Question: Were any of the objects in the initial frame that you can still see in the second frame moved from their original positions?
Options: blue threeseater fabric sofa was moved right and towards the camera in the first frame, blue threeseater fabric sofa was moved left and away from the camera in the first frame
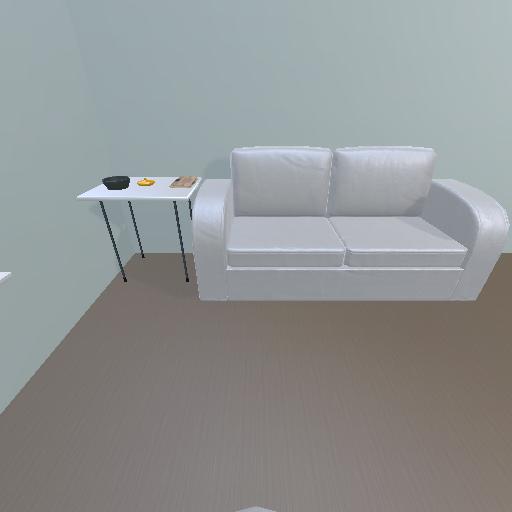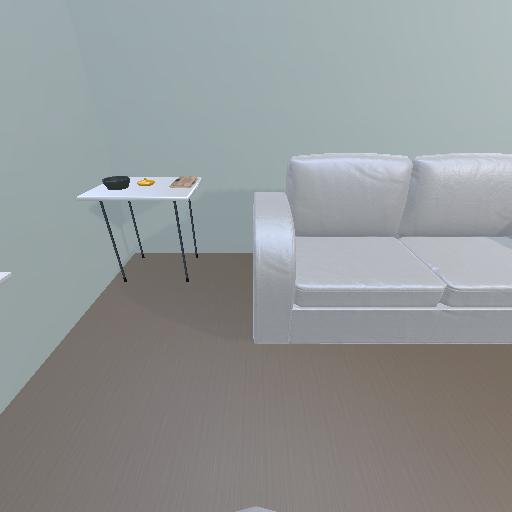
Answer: blue threeseater fabric sofa was moved right and towards the camera in the first frame